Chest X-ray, PA view. Patient: 33 years old, sex M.
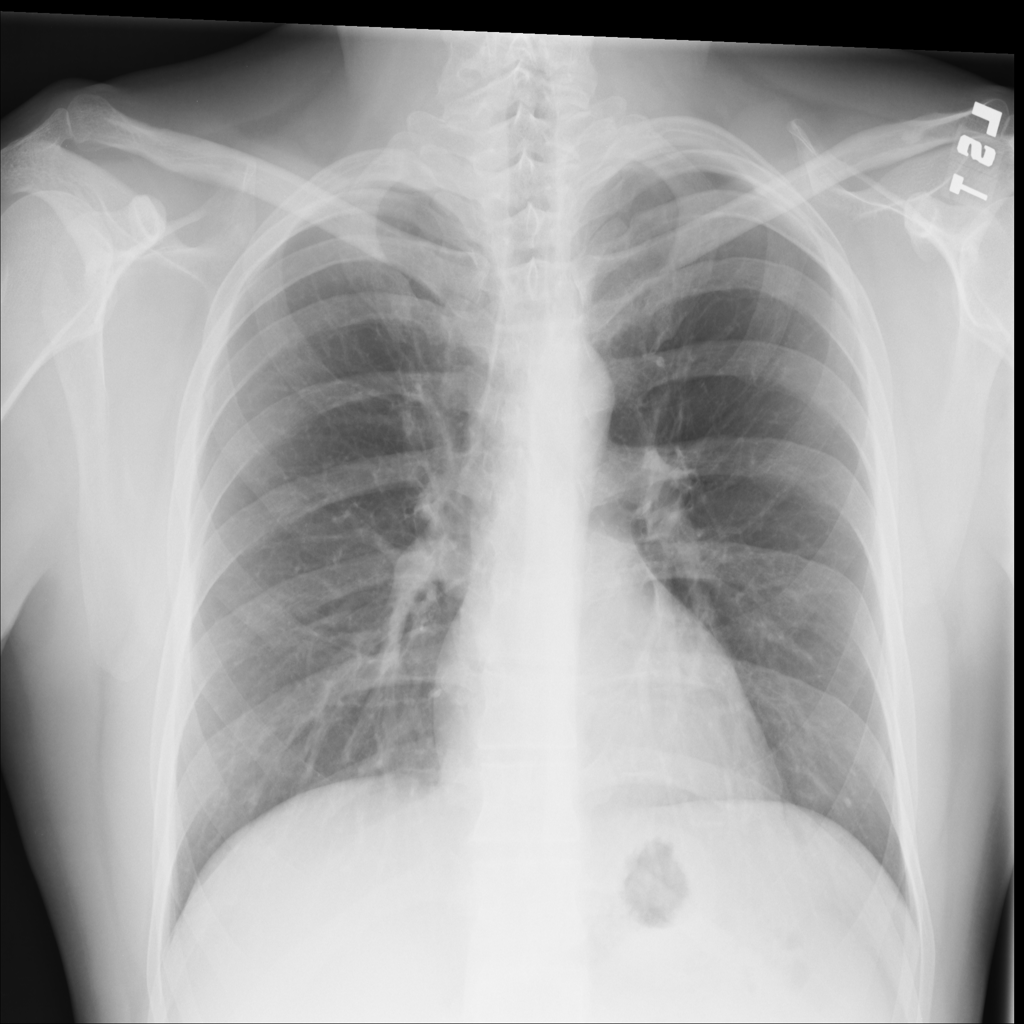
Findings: No Finding